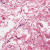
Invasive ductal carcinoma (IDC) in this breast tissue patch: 0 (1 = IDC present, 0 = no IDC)